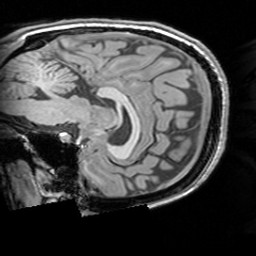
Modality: T1w
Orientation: sagittal
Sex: female
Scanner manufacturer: siemens
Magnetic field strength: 3 T
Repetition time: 1.63 s
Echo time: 0.00311 s